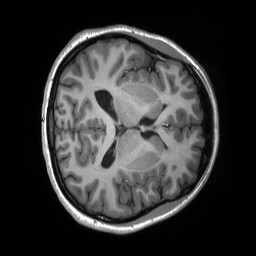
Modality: T1w
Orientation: axial
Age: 19
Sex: female
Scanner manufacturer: siemens
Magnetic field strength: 3 T
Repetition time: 2.3 s
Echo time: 0.00298 s